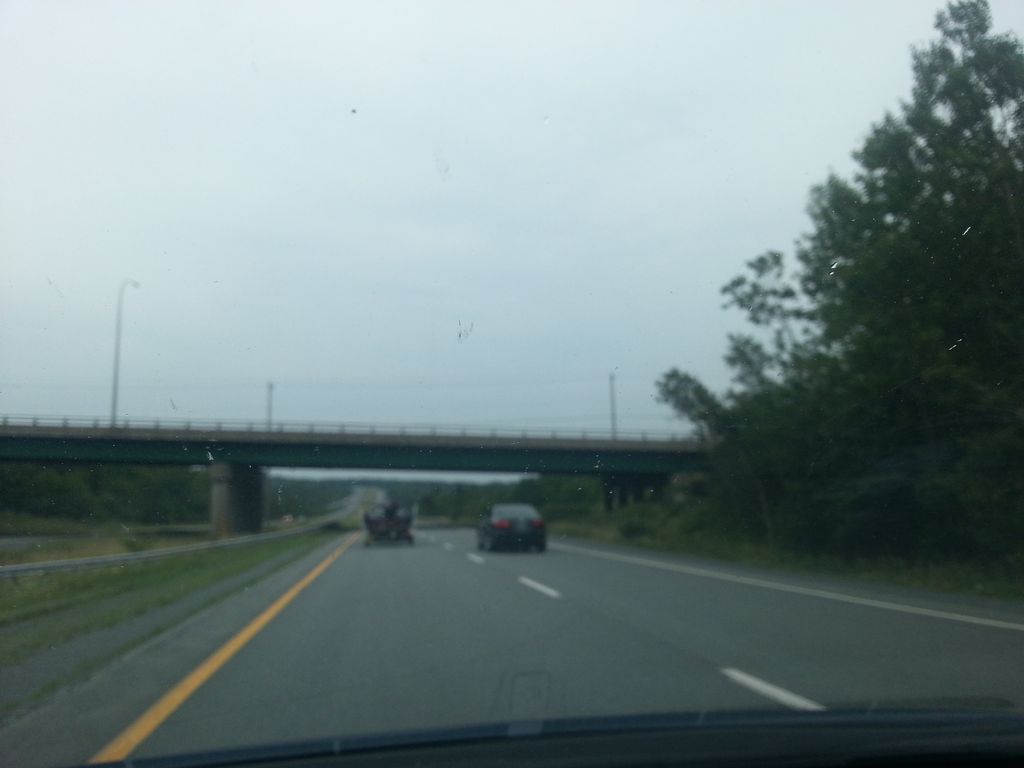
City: halifax